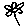
Label: flower